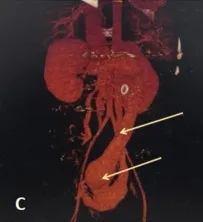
Abdominal enhanced computed tomography angiography (CTA). C. The inferior vena cava and pelvic vein are remarkably dilated, and the widest point is 41 mm.
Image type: radiology (ct)